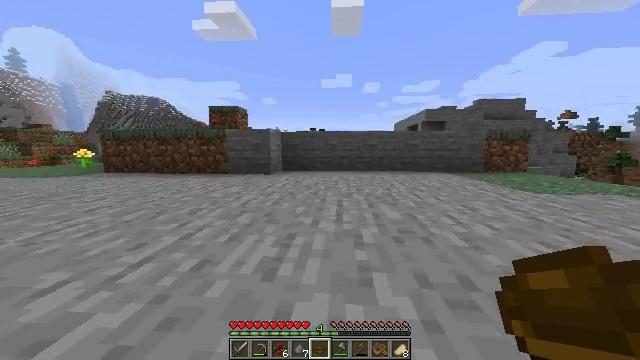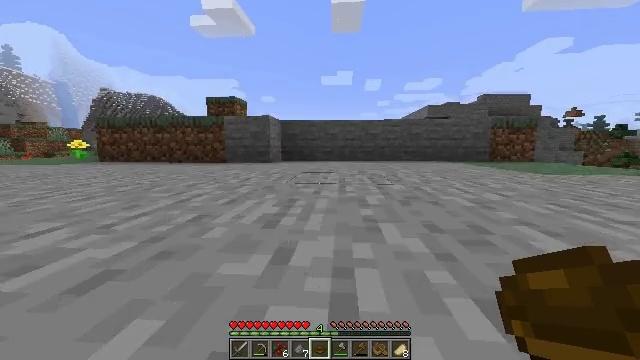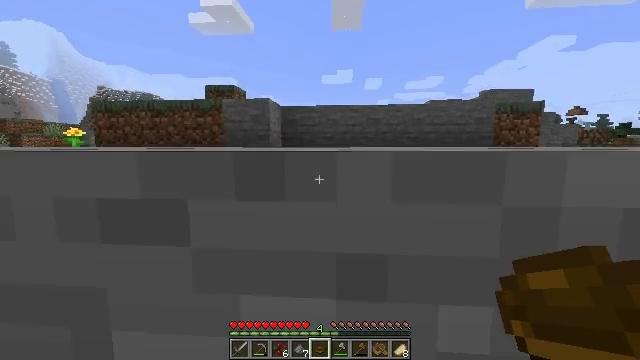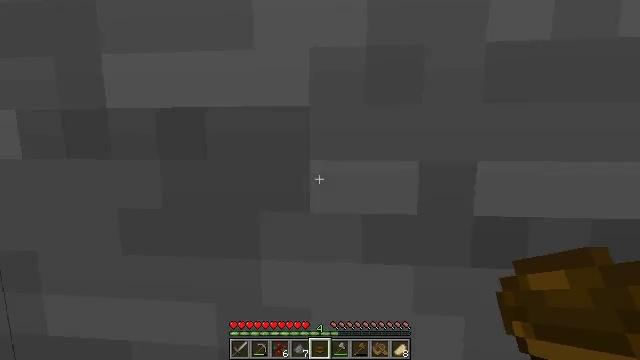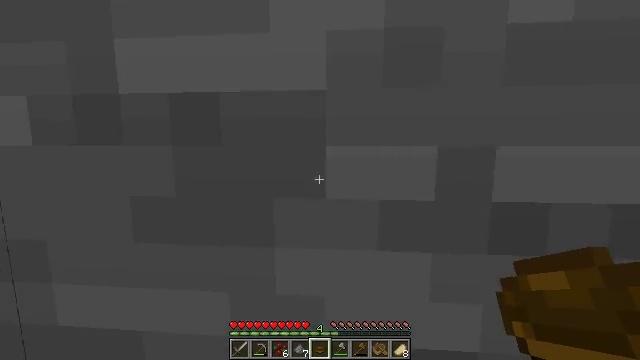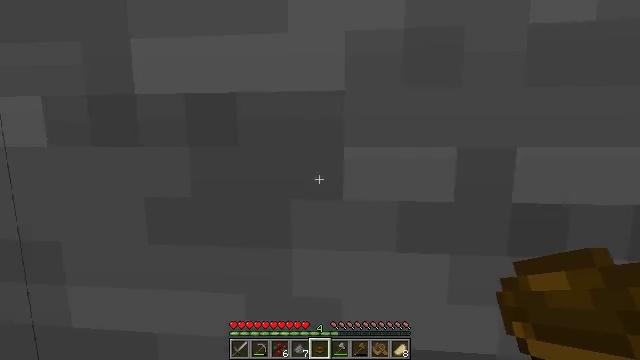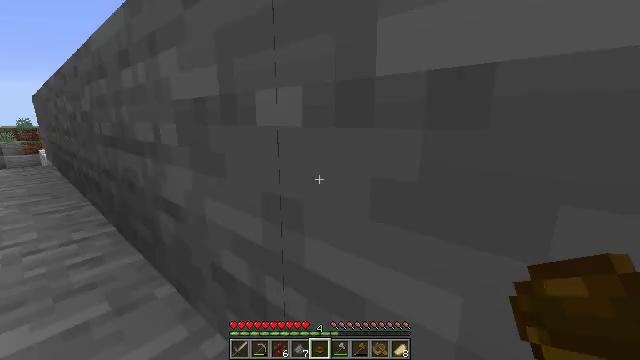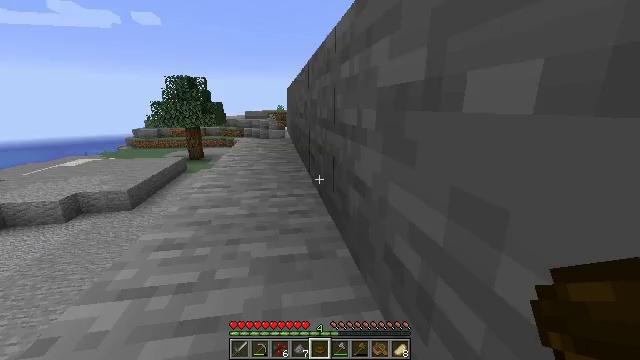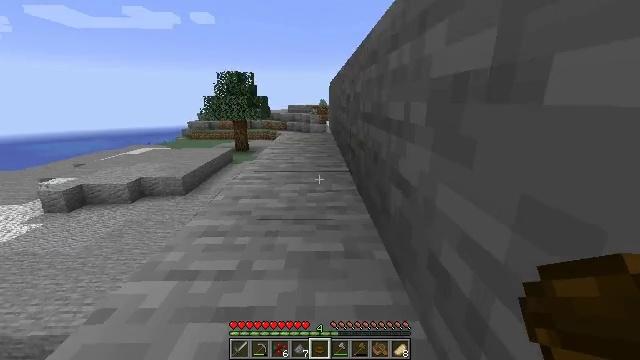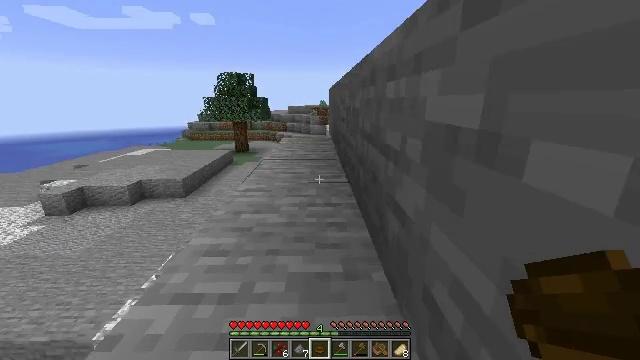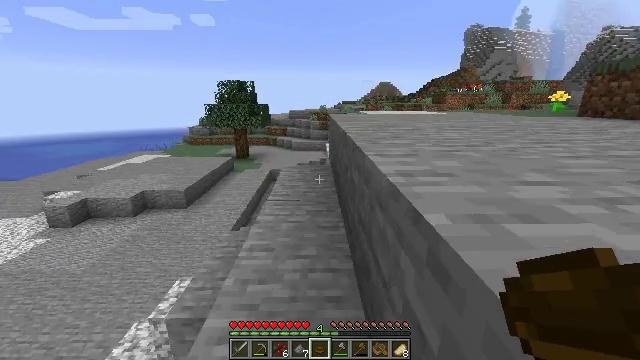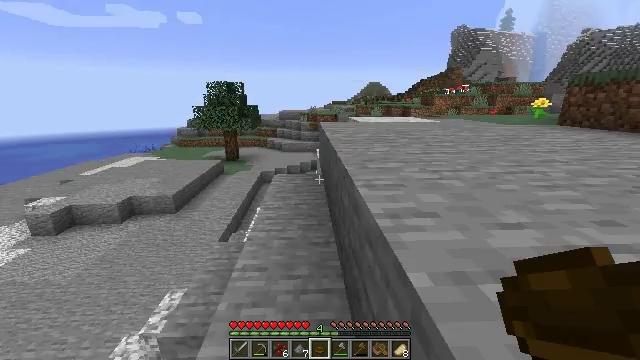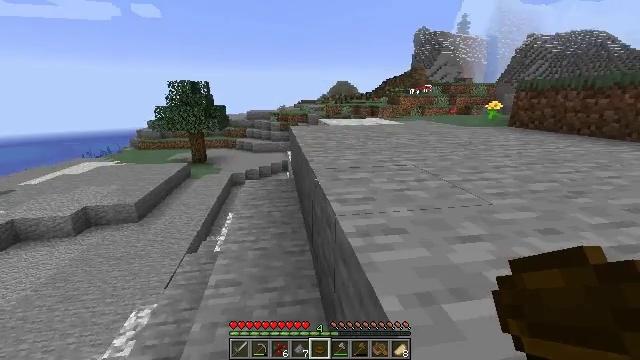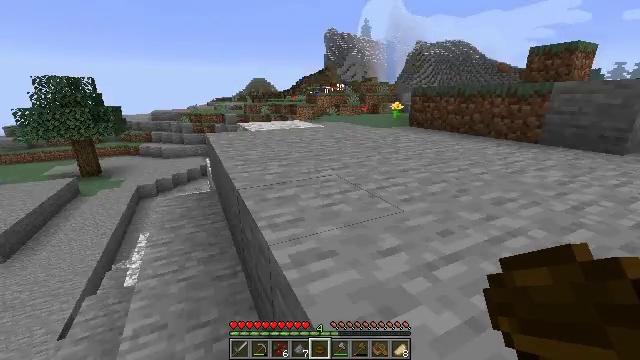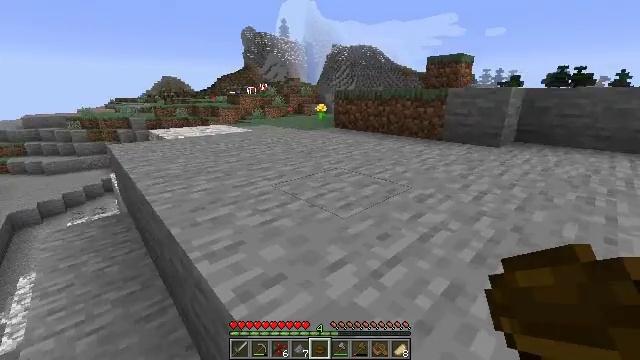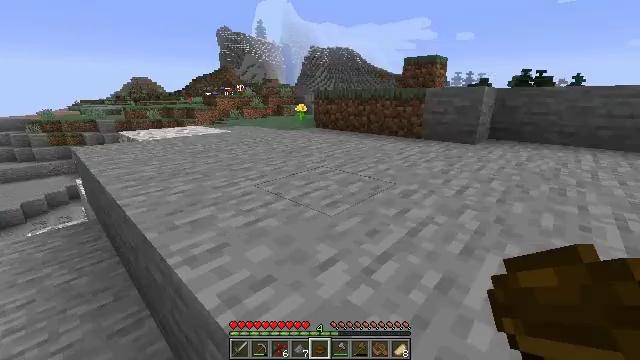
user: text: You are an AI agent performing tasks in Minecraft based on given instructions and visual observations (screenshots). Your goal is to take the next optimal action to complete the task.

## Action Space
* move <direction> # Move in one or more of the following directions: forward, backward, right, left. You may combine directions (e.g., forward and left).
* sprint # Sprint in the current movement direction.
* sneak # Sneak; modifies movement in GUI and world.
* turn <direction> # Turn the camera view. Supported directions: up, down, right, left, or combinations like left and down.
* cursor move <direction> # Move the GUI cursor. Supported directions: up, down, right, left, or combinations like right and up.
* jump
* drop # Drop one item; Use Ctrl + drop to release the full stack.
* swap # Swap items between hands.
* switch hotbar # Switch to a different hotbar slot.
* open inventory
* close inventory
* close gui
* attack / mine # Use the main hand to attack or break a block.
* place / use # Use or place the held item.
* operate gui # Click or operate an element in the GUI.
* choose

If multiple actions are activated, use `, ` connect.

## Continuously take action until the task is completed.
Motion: motion action
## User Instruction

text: Drop a bowl.
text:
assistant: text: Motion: move forward, sprint
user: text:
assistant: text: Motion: move forward, sprint
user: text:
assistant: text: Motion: move forward, sprint
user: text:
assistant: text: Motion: move forward, sprint
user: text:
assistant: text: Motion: move forward, sprint
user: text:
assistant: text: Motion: move forward, sprint, turn left and down
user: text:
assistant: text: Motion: move forward, sprint, turn left and down
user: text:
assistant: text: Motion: move forward, sprint, turn left and down
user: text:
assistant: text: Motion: move forward, sprint, jump
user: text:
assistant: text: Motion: move forward, sprint, jump
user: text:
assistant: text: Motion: move forward, sprint, turn right, jump
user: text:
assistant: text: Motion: move forward, sprint, turn right, jump
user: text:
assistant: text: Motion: move forward, sprint, turn right, jump
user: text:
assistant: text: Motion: move forward, sprint, turn right
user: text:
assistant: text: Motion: move forward, sprint, turn right
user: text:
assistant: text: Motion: move forward, sprint
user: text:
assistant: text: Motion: move forward, sprint
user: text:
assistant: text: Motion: move forward, sprint, turn right, jump
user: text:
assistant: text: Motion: move forward, sprint, turn right, jump
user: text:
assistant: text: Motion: move forward, sprint, turn right, jump
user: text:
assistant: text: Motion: move forward, sprint, turn right, jump
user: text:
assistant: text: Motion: move forward, sprint, turn right
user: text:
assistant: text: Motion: move forward, sprint
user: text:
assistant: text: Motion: move forward, sprint
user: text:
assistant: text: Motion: move forward, sprint
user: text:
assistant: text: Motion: move forward, sprint
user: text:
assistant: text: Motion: move forward, sprint, jump
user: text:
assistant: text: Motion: move forward, sprint, jump
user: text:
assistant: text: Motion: move forward, sprint, jump
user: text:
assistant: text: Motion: move forward, sprint, jump